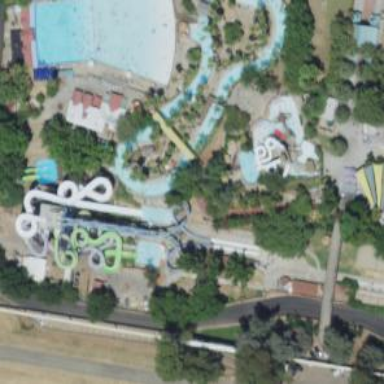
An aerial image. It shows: Water slide attraction.